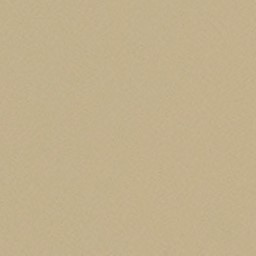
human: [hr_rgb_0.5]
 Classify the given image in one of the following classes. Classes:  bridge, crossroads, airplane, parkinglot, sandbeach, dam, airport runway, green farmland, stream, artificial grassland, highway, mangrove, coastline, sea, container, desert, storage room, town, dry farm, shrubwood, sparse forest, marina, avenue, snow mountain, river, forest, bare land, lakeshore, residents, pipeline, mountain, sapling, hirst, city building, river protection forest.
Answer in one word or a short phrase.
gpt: desert